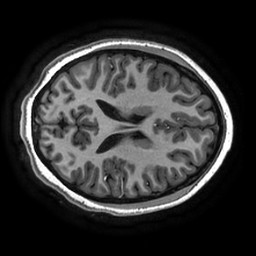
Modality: T1w
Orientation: axial
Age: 13
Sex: female
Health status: ill
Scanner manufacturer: ge
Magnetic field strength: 3 T
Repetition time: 0.007816 s
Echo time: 0.003024 s